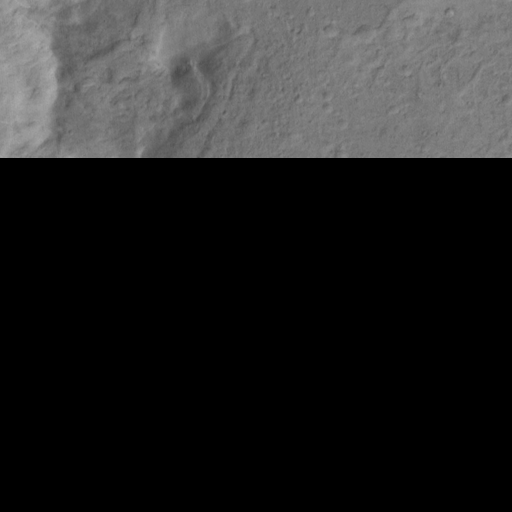
Objects detected: cone